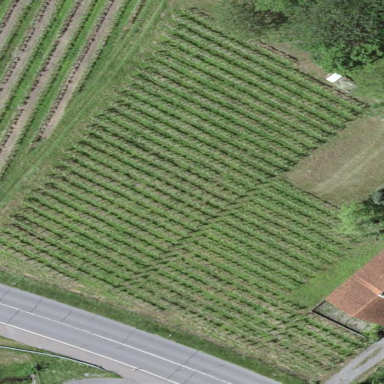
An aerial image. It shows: Vineyard.